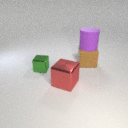
large brown rubber cube below large purple rubber cylinder